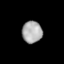
Tissue: lung
Cell type: Epithelial cells
Senescence score: 0.2262
Nuclear area (px): 431
Mean DAPI intensity: 169.258